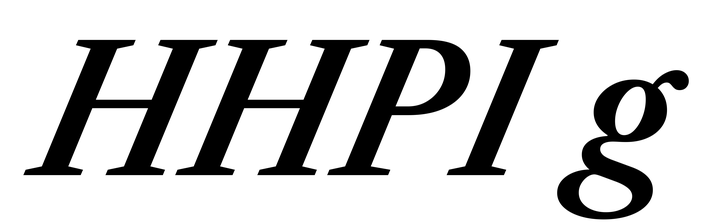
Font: LibreCaslonText-Italic_SemiBold_Italic